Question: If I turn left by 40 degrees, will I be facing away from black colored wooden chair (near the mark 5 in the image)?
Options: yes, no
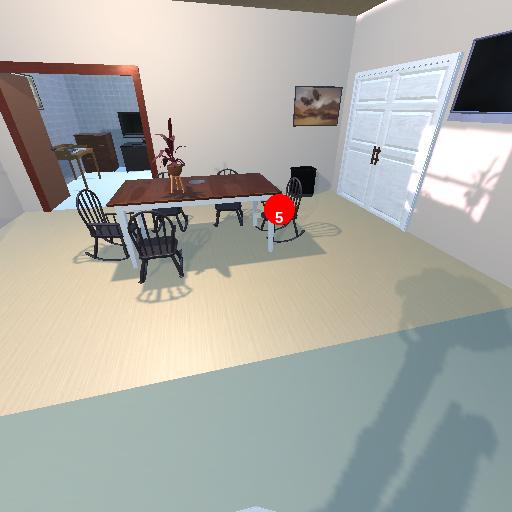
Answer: yes